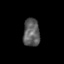
Tissue: skin
Cell type: Epithelial cells
Senescence score: 0.2582
Nuclear area (px): 454
Mean DAPI intensity: 93.478